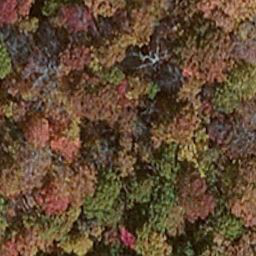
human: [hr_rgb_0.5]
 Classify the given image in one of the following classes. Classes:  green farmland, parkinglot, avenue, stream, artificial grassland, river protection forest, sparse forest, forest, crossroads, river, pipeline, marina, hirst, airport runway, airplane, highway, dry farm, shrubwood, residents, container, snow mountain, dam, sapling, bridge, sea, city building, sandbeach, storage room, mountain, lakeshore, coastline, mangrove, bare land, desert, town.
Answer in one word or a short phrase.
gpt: mangrove